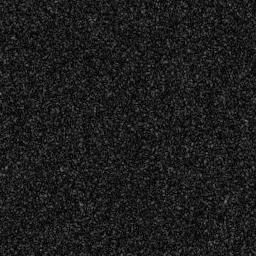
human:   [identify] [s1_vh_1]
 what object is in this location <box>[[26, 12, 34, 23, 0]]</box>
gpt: <ref>1 medium ship at the top</ref>